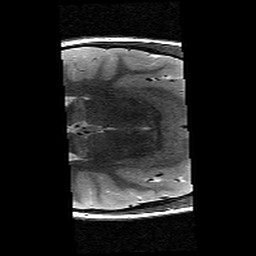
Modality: T2w
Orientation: axial
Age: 12
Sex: female
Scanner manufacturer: siemens
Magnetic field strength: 3 T
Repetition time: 9.23 s
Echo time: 0.067 s